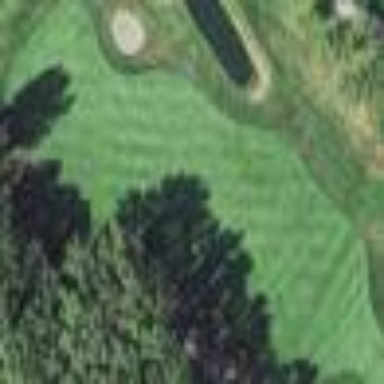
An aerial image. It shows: Well-maintained golf fairway within grassy area designated for the sport of golf.